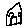
Label: house